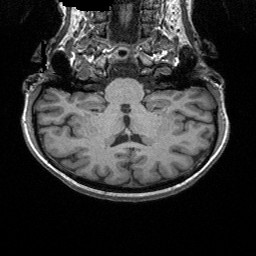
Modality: T1w
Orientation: sagittal